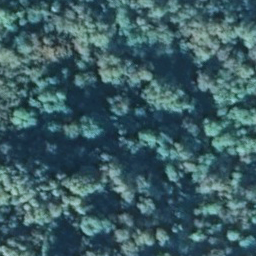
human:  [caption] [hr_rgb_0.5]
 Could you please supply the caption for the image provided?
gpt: Lots of dark green trees constitute a dense forest .

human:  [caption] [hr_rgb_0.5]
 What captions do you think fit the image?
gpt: This is a dense forest with lots of dark green trees .

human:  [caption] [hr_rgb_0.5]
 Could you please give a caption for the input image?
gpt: There are lots of dark green trees in the dense forest .

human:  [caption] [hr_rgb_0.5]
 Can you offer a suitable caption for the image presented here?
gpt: There are lots of dark green plants in the dense forest .

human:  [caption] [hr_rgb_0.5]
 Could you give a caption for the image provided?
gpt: Lots of dark green trees constitute a dense forest .